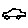
Label: car